Question: Below are my current attempts to pull AD groups whose managedby equal names like "ML...". I keep getting errors so I wanted to know why I am unable to filter managedby with "-like" when I can filter managedby "-eq $..." variables. I tried making a variable $name = "ML*" so that I can perform {managedby -eq $name} but still had no luck.
I mostly get error like:
'''
Operator(s): The following: ''Eq', 'Ne'' are the only operator(s) suppor
ted for searching on extended attribute: 'ManagedBy'.
'''
and so forth because "-eq" is only accepted for some filters I have done. When I use -eq I get these errors:
'''
Import-Module : The following error occurred while loading the extended type dat
a file:
Microsoft.PowerShell, C:\WINDOWS\system32\WindowsPowerShell1.0\Modules\ActiveD
irectory\ActiveDirectory.Types.ps1xml : File skipped because it was already pres
ent from "Microsoft.PowerShell".
Microsoft.PowerShell, C:\WINDOWS\system32\WindowsPowerShell1.0\Modules\ActiveD
irectory\ActiveDirectory.Types.ps1xml : File skipped because it was already pres
ent from "Microsoft.PowerShell".
At J:\ManagedbyEqualsML.ps1:1 char:14
+ Import-Module <<<< ActiveDirectory
+ CategoryInfo : InvalidOperation: (:) [Import-Module], RuntimeExc
eption
+ FullyQualifiedErrorId : FormatXmlUpateException,Microsoft.PowerShell.Comm
ands.ImportModuleCommand
The term 'Get-adgroup' is not recognized as the name of a cmdlet, function, scri
pt file, or operable program. Check the spelling of the name, or if a path was i
ncluded, verify that the path is correct and try again.
At J:\ManagedbyEqualsML.ps1:53 char:27
+ $MLgroupAll = Get-adgroup <<<< -Properties managedby, enabled, name -filter
{managedby -eq $name}
+ CategoryInfo : ObjectNotFound: (Get-adgroup:String) [], CommandN
otFoundException
+ FullyQualifiedErrorId : CommandNotFoundException
'''
Here are my codes where I attempted to find Owners that have the name ML*
'''
Import-Module ActiveDirectory
$name = "ML*"
#Attempt 1
$MLgroups = Get-adgroup -Properties managedby, enabled, name -filter * | Select name, managedby
foreach ($group in $MLgroups){
if ($group.managedby -like "ML*"){
write-host $group.name + $group.managedby}
}
#Attempt 2
$Mgroups = get-adgroup -Properties name, managedby -filter *
foreach ($groups in $Mgroups){
# here get the group name and use the "managedBy attribute to retrieve the user object
# grou naem
$gname = $_.Name
$manager=Get-AdUser $_.ManagedBy
$MangerName = $manager.DisplayName
if ($managerName -like "ML*"){
write-host $gname + $managerName}
}
#Attempt 3
$exportlist = "C:\Temp\managedby.txt"
Clear-Content $exportlist
$Header = '
"Group ID Name" + "|" + "ManagedBy"
$Header | Out-File $exportlist -Append
$list = get-adgroup -properties name, managedby -filter {managedby -like "ML_*"} '
| Select name, managedby | Export-CSV $exportlist -NoType -Delimiter '|'
#Attempt 4
$MLgroupAll = Get-adgroup -Properties managedby, enabled, name -filter {managedby -like $name}
foreach ($group in $MLgroupAll) {
write-host $group.name + $group.managedby}
'''
UPDATE: if i try to changed my $name variable it still doesn't work and gives another error.
'''
$MLgroupAll = get-adgroup -Properties managedby, enabled, name -filter {managedby -eq $name}
foreach ($group in $MLgroupAll) {
$managed = $group.managedby
if ($managed -like "ML*"){
write-host $group.name + $group.managedby }
}
'''
ERROR:
Get-ADGroup : Identity info provided in the extended attribute: 'ManagedBy' coul
d not be resolved. Reason: 'Cannot find an object with identity: 'ML*' under: 'D
C=we,DC=dirsrv,DC=com'.'.
@Paul: here is my error still:

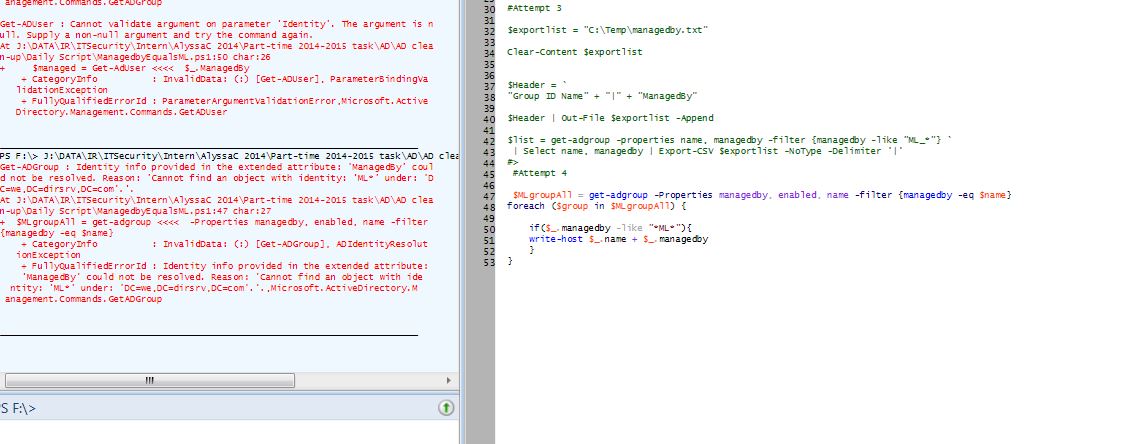
Answer: Here is an example that works for me (orienting myself at your last try):
'''
get-adgroup -filter * -Properties managedby | % {
if($_.managedby -like "CN=ML*"){
write-host $_.name + $_.managedby
}
}
'''